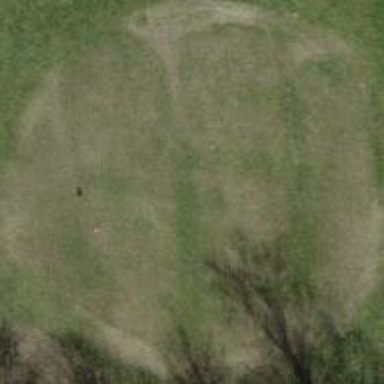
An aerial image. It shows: Golf green.